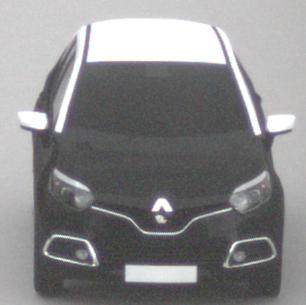
Make: Renault
Model: Captur ENERGY TCe 90
Detailed model: Captur (I)
Model produced from: 2013/06
Model produced until: 2015/05
Doors: 5
Color: black
Road condition: dry road
Daytime: midday
Contrast: low contrast